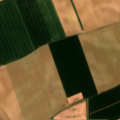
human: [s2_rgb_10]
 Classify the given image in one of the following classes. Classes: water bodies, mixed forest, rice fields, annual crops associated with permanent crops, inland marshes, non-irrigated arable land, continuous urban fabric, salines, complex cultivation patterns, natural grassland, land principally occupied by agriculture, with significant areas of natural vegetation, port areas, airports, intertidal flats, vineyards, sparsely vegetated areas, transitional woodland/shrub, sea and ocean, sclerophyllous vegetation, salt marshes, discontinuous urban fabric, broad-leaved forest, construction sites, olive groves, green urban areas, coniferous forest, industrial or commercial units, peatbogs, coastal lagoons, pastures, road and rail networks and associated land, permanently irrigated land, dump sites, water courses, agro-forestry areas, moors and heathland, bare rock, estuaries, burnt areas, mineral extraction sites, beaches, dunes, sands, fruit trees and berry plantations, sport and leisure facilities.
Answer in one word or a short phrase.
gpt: non-irrigated arable land